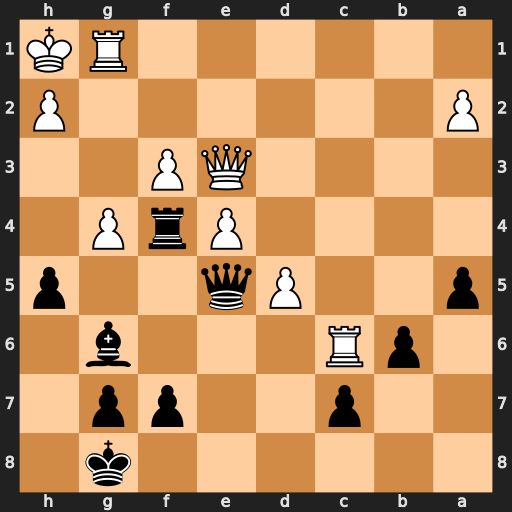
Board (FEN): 6k1/2p2pp1/1pR3b1/p2Pq2p/4PrP1/4QP2/P6P/6RK
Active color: b
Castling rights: -
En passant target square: -
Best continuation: Rxf3 Qxf3 Bxe4 Qxe4 Qxe4+